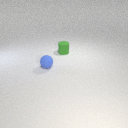
small green rubber cylinder behind small blue rubber sphere